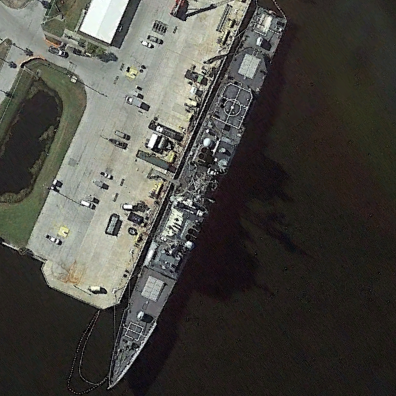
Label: cruiser